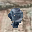
Label: 9